Interaction volume radius: 10 \u00c5
Interaction volume height: 15 \u00c5
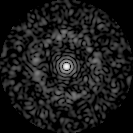
Disorder parameter: 0.8076